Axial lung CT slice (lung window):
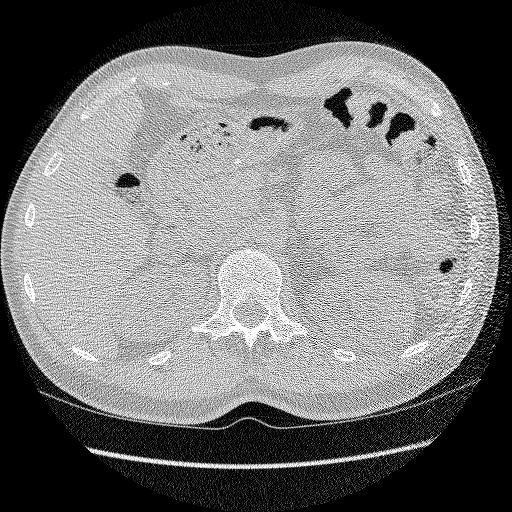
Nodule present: no